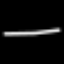
Label: line